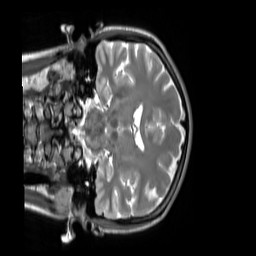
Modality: T2w
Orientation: coronal
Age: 29
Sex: female
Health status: ill
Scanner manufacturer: siemens
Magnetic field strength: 3 T
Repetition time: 2.8 s
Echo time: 0.326 s